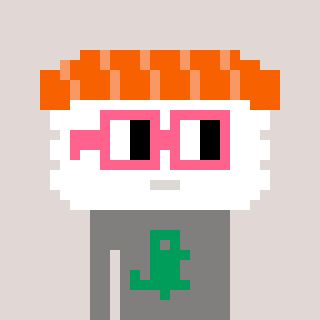
a pixel art character with square pink glasses, a nigiri-shaped head and a bluegrey-colored body on a warm background